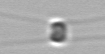
Label: Chaetoceros_similis